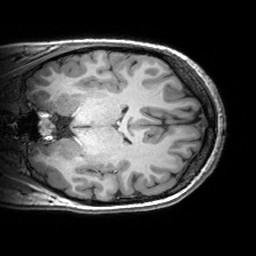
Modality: T1w
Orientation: coronal
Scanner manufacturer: siemens
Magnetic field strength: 3 T
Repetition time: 2.53 s
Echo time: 0.00299 s